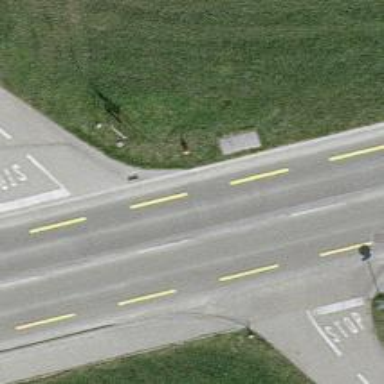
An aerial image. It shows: Primary highway with asphalt surface and designated cycle lane.